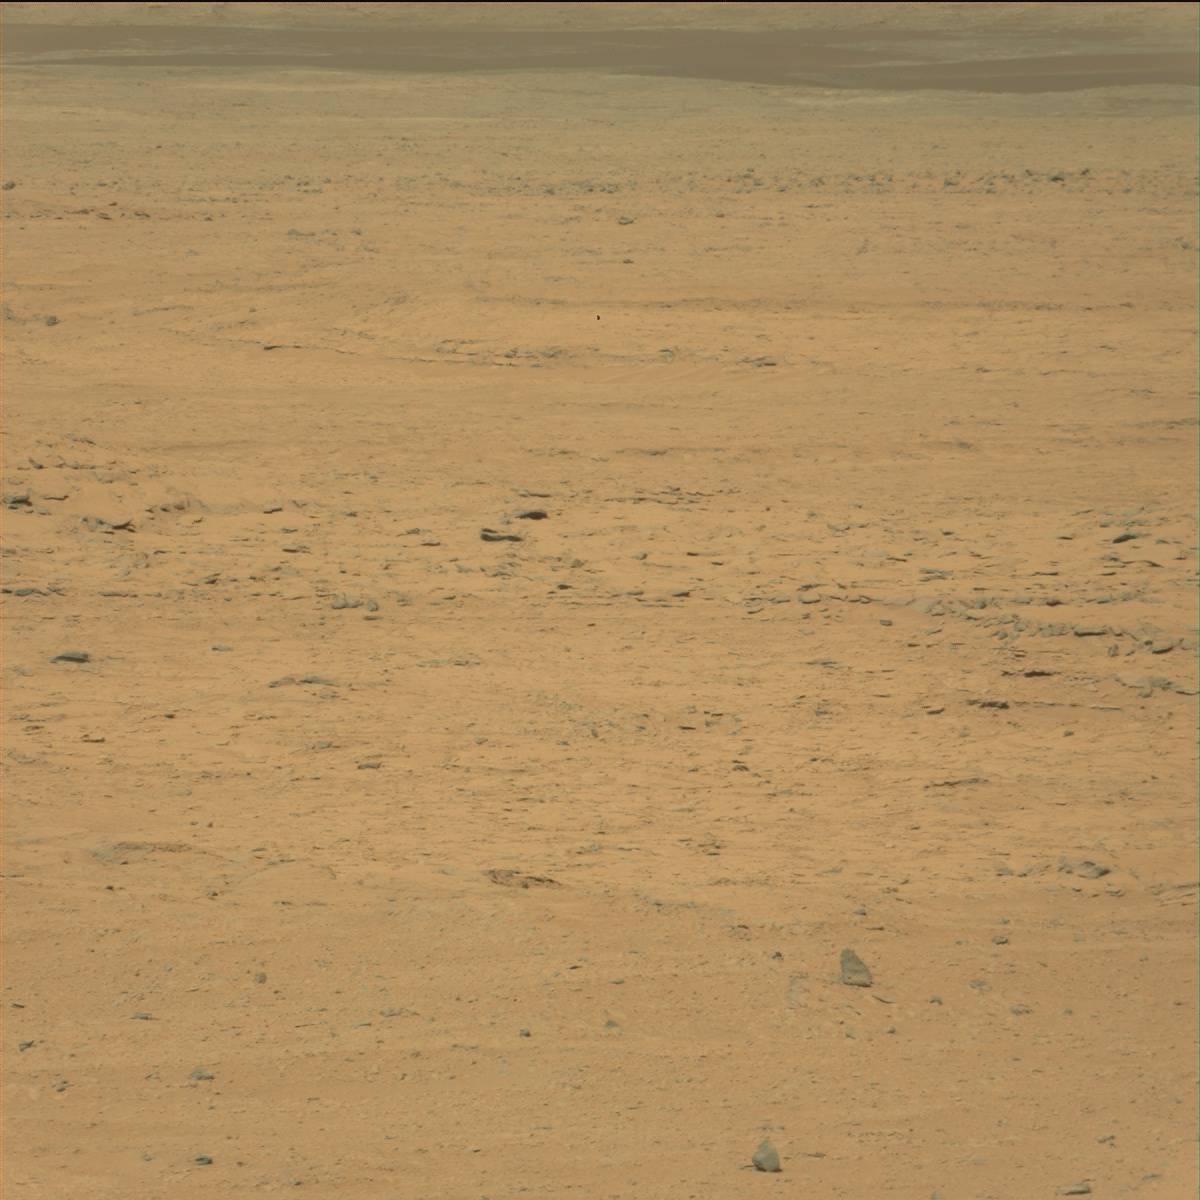
Terrain classes present: Bedrock, Ridge, Rock, Sand / Soil